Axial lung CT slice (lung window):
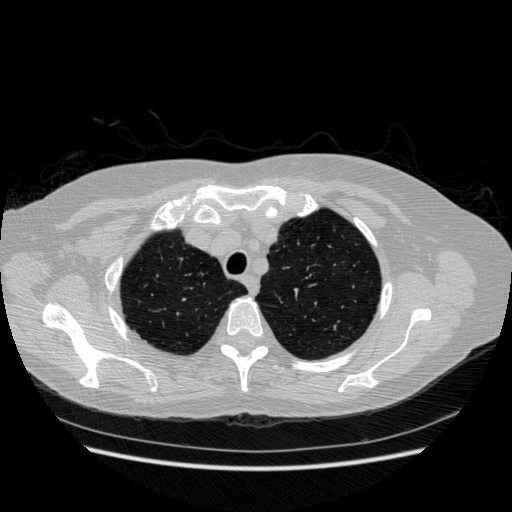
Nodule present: no